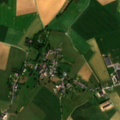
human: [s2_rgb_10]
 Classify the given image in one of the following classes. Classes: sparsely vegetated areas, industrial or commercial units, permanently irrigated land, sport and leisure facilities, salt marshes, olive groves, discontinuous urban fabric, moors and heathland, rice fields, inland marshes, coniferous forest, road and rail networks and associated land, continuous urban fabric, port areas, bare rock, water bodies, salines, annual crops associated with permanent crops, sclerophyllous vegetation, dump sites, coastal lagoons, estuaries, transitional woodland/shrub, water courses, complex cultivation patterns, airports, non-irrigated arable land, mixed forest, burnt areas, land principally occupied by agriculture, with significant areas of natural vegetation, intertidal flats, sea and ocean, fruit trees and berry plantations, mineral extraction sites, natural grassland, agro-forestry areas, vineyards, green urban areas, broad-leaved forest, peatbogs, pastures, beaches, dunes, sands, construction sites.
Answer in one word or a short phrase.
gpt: discontinuous urban fabric, non-irrigated arable land, pastures, complex cultivation patterns